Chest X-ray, AP view. Patient: 20 years old, sex M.
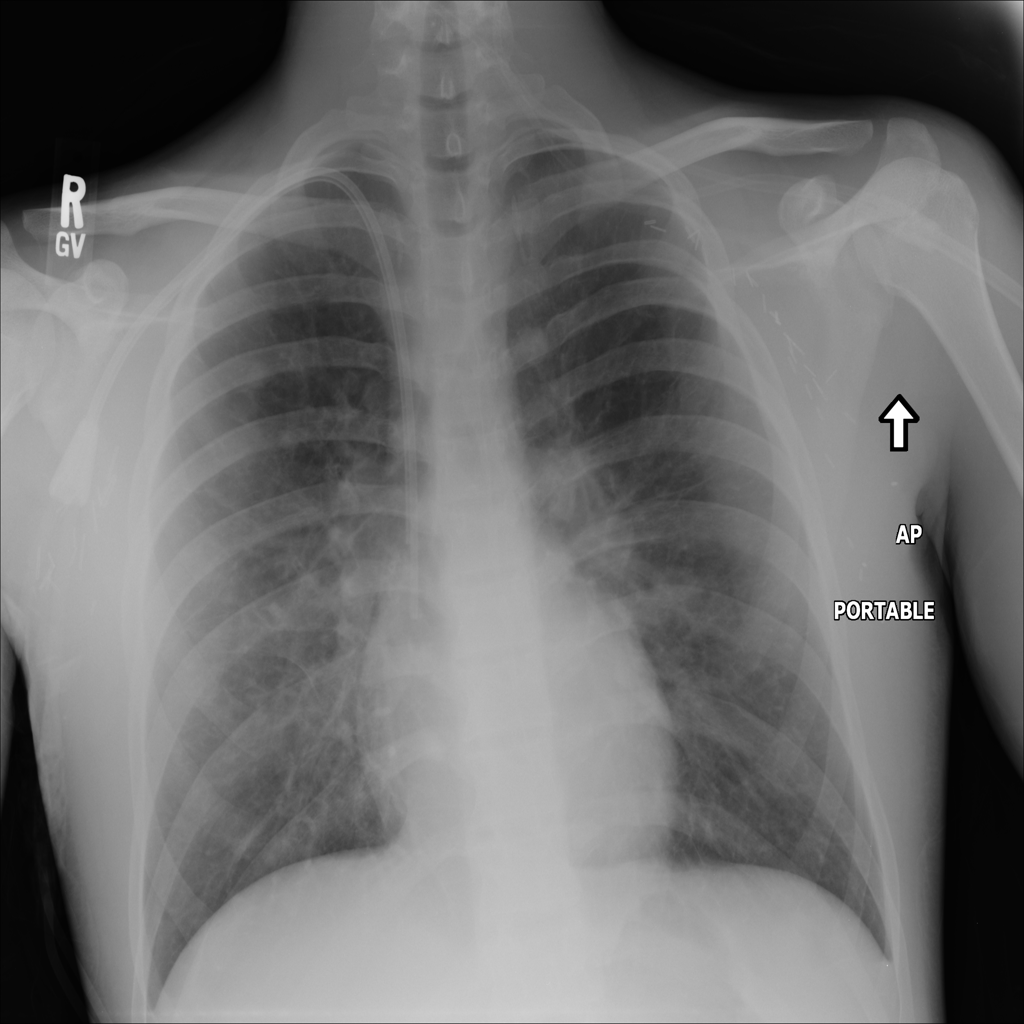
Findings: No Finding